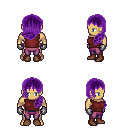
a pixel art fantasy rpg character, male body template, human, tanned skin, maroon sleeveless shirt, magenta pants, purple left-swept hairstyle, metal gloves, brown shoes, four views (front, back, left, right), 2x2 character sprite sheet, small pixel art, hard edges, no anti-aliasing